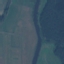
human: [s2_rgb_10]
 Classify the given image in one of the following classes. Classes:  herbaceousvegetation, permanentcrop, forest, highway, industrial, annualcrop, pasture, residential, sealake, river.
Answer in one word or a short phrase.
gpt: River